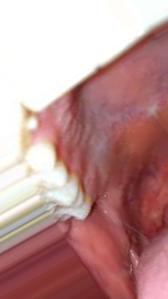
Condition: Mouth Ulcer